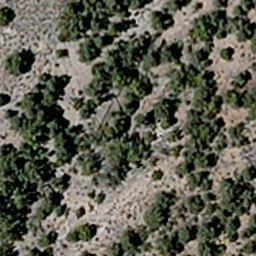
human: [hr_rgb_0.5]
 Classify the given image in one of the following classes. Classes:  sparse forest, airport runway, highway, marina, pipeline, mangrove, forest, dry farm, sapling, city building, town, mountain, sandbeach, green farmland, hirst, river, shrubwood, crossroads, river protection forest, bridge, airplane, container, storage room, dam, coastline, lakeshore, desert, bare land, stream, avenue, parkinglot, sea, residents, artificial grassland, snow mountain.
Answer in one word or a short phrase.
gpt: sparse forest